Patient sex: M
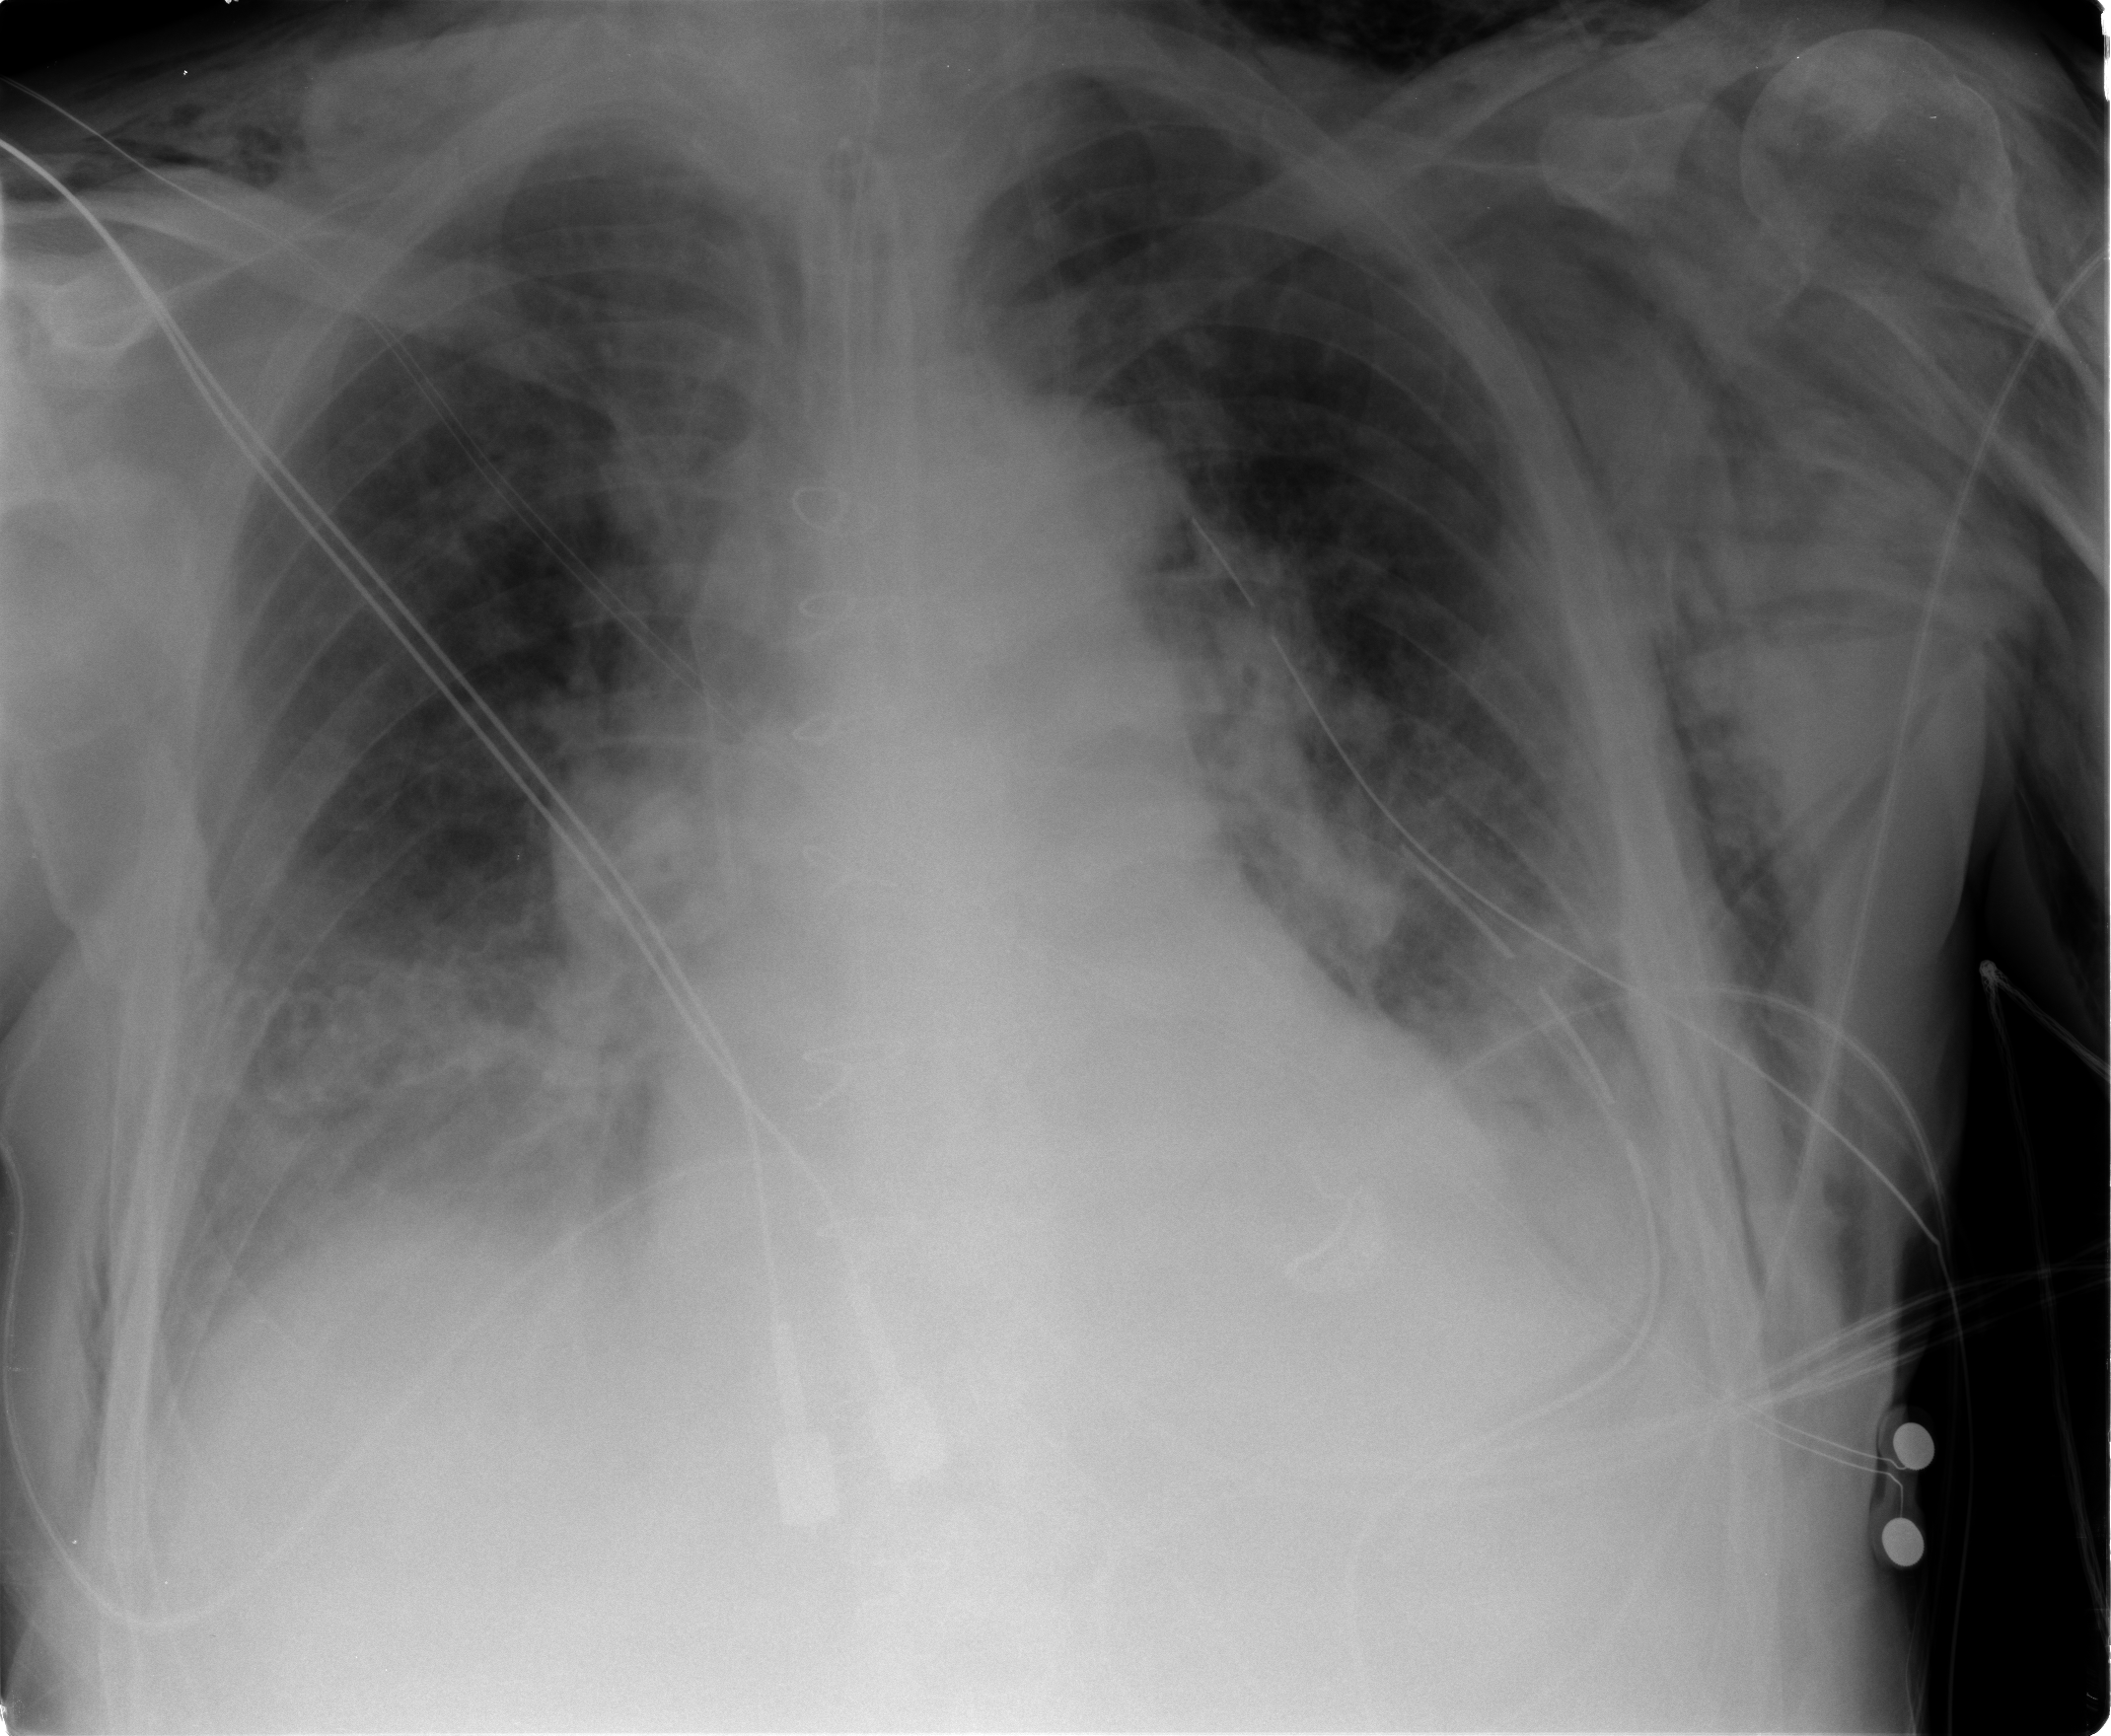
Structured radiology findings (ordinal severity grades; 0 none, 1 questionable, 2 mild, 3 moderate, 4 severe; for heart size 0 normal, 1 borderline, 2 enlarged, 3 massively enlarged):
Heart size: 0
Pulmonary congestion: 2
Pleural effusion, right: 2
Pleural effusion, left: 2
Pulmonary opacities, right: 2
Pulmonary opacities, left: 2
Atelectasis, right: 2
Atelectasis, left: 2